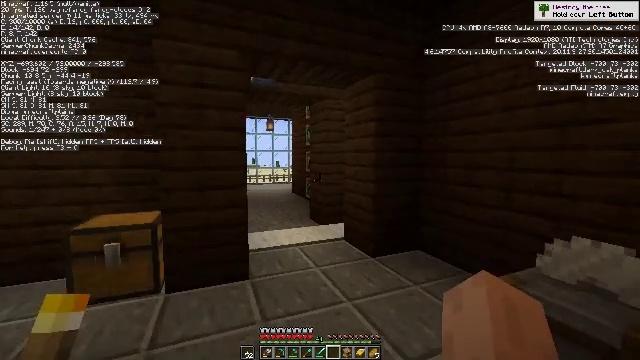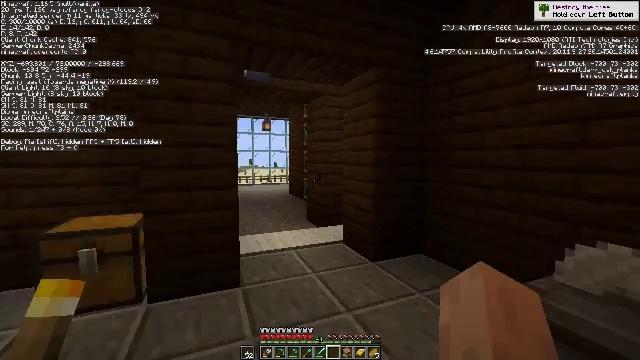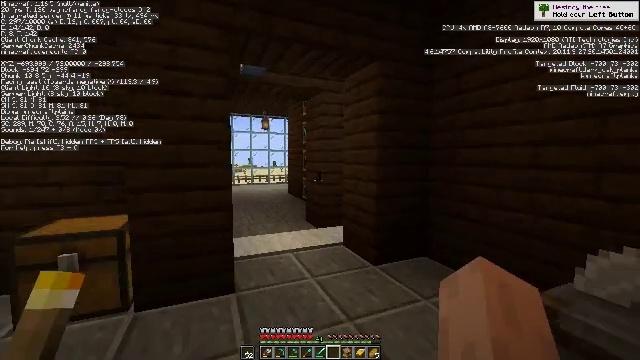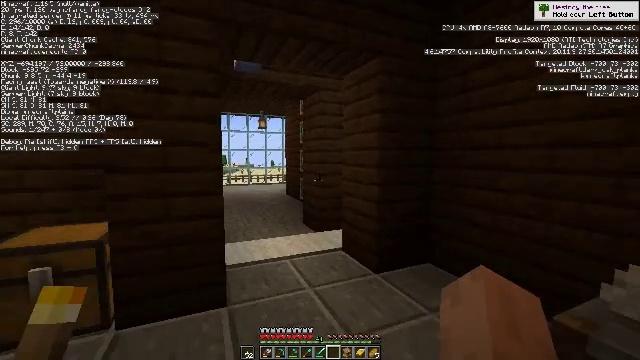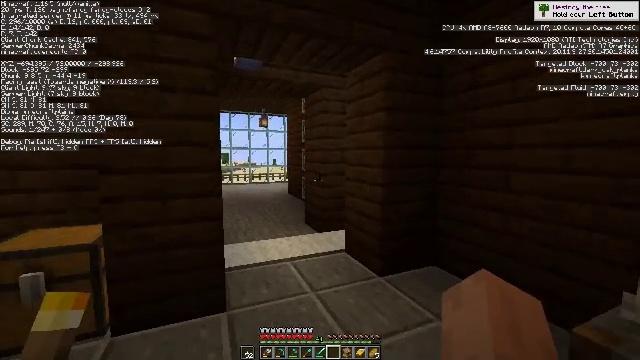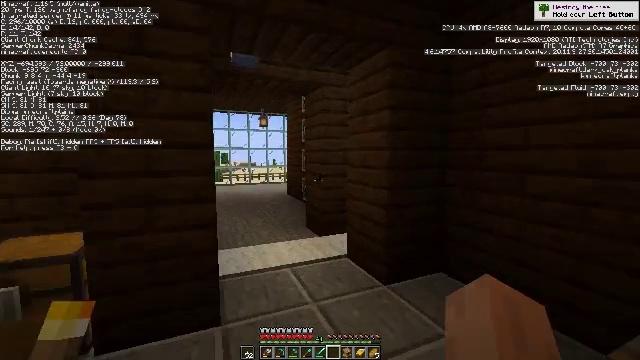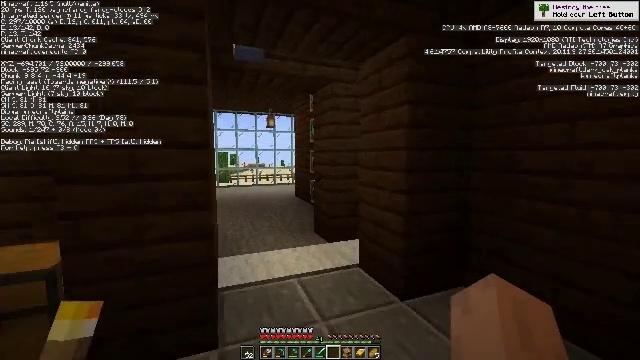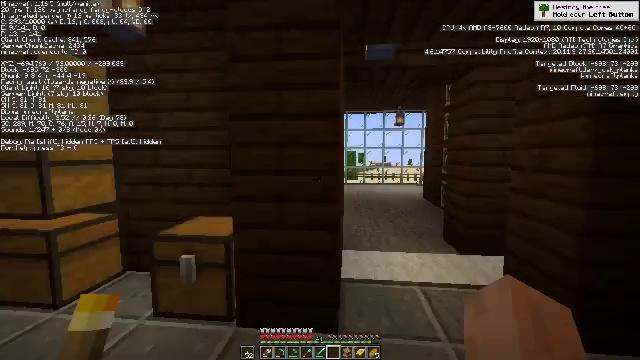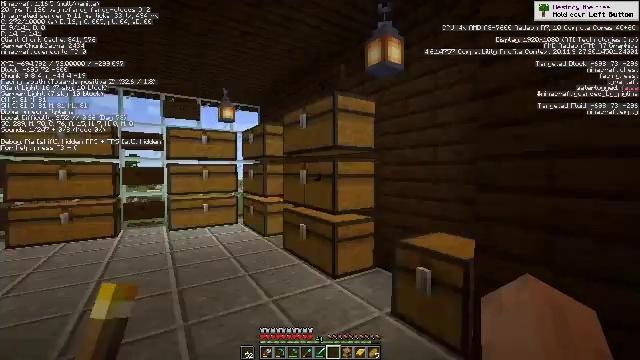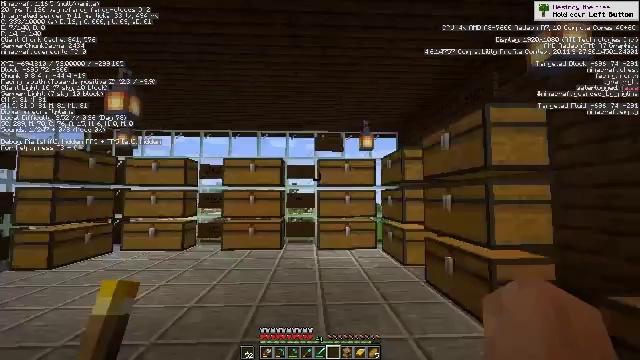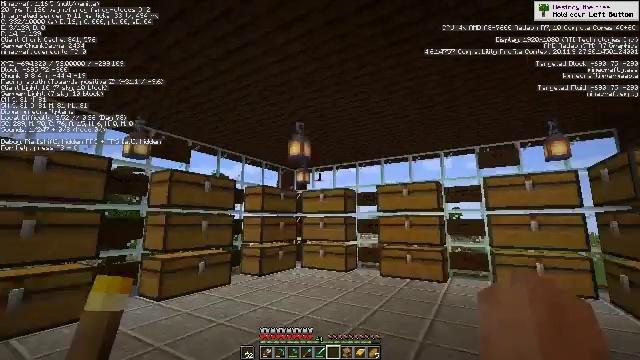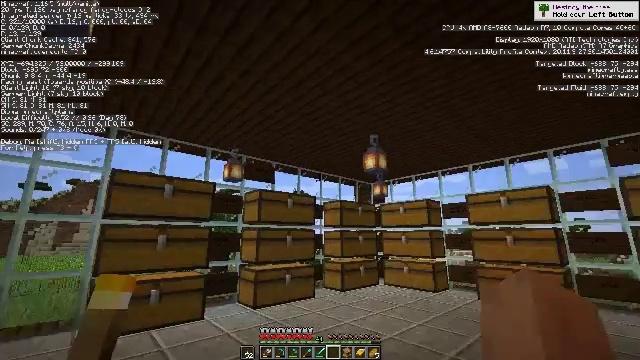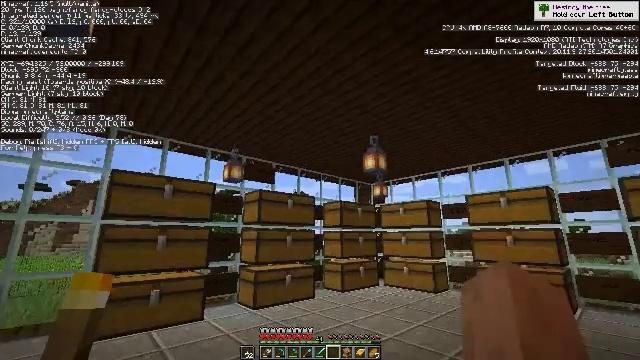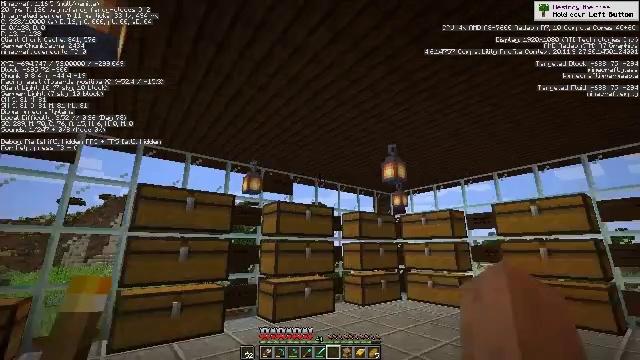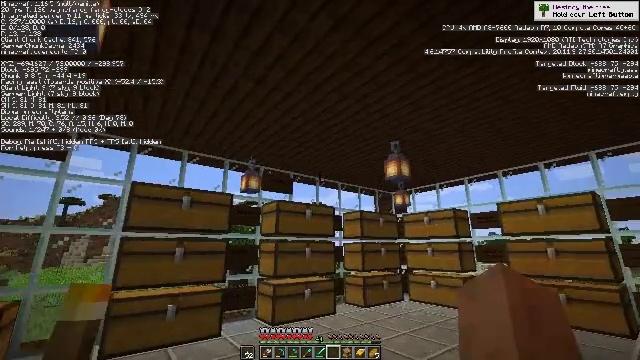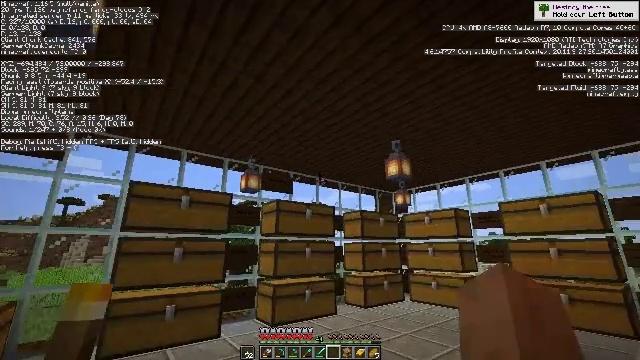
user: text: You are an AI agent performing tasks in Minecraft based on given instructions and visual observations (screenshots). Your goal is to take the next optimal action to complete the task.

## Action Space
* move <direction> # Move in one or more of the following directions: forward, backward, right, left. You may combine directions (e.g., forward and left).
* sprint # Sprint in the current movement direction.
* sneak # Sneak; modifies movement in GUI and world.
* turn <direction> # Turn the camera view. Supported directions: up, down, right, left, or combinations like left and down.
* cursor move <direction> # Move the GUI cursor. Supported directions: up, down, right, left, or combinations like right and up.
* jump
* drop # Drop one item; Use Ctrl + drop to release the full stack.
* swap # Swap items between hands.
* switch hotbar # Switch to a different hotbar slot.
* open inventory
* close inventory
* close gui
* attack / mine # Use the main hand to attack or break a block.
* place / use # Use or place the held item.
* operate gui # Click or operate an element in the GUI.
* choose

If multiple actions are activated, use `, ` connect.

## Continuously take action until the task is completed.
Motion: motion action
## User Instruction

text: Use crafting table to make a black bed.
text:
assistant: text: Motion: move forward
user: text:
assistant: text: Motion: move forward
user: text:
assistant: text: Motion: move forward
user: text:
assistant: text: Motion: move forward
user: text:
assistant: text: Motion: move forward
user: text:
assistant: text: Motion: turn left
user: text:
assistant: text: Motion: turn left
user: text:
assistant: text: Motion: turn left and up
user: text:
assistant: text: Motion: turn left and up
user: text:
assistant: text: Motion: turn left and up
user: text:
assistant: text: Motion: turn left and up
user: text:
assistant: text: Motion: no_op
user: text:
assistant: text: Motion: move forward, turn left and up
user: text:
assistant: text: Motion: move forward
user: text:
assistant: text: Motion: move forward
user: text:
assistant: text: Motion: move forward
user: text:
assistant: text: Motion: move forward
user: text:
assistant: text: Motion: move forward
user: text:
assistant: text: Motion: move forward
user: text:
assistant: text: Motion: move forward
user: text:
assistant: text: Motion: move forward, turn left and down
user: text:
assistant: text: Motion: move forward, turn left and down
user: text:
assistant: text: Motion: move forward and move left, turn left and down
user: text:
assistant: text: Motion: move forward and move left, turn right and down
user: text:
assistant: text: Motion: move forward and move left, turn left and down
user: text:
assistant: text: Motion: move forward and move left, turn left and down
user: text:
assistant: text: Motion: move forward, turn left and down
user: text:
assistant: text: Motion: move forward, turn left and down
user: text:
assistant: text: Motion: move forward, turn left and down
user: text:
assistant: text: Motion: move forward, turn left